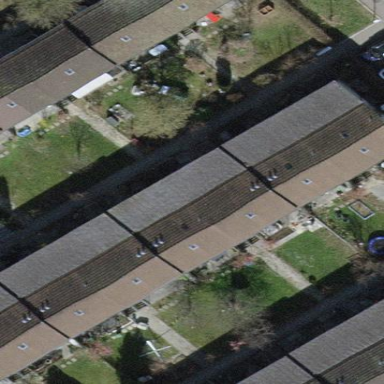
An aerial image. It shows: House with tile roof.